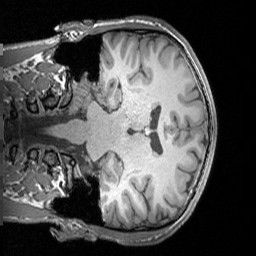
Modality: T1w
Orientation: coronal
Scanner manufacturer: siemens
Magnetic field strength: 3 T
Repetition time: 1.5 s
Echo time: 0.00291 s